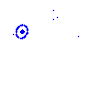
Particle: kaon